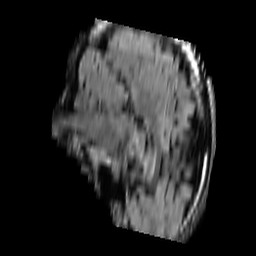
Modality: FLAIR
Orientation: sagittal
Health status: ill
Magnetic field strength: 3 T